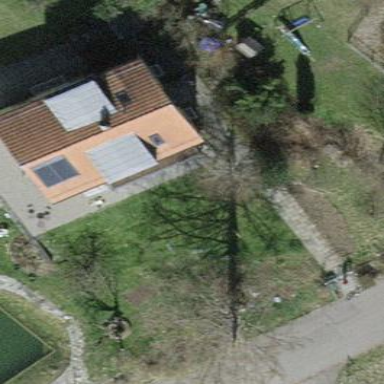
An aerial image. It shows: Detached building with gabled roof shape. The building has flat roof.